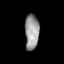
Tissue: lung
Cell type: Fibroblasts
Senescence score: 0.5455
Nuclear area (px): 484
Mean DAPI intensity: 154.568